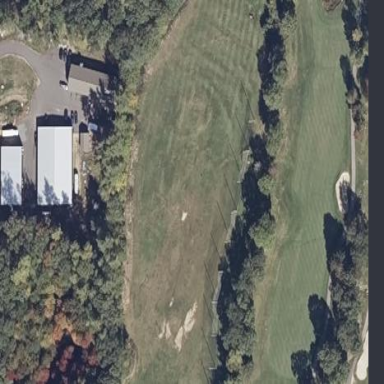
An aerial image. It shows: Grassy area used as driving range for golf.